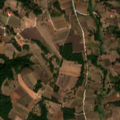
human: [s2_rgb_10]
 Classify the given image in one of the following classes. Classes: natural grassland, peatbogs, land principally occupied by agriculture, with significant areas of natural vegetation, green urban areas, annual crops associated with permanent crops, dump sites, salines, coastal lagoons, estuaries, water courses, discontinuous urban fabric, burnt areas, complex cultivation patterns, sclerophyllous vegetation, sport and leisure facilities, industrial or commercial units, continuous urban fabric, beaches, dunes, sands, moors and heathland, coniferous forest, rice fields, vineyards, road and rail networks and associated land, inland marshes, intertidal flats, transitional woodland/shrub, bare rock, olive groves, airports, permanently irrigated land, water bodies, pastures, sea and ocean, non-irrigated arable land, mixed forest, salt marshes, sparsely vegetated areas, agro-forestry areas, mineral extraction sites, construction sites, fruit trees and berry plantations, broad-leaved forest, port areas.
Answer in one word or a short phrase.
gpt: complex cultivation patterns, land principally occupied by agriculture, with significant areas of natural vegetation, broad-leaved forest